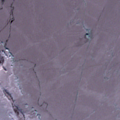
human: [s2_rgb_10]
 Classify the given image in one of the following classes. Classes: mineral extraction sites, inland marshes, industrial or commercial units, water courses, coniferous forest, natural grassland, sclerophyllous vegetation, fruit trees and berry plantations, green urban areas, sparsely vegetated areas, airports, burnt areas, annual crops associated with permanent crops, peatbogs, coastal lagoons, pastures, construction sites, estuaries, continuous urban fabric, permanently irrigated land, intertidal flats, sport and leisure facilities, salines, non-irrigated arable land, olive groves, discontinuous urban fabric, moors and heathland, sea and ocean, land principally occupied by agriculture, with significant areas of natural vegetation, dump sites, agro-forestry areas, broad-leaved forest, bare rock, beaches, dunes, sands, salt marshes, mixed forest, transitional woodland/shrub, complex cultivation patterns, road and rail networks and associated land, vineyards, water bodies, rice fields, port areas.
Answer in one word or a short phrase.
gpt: sea and ocean